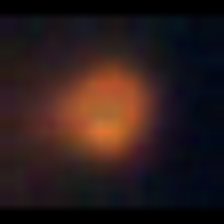
Taxon: NanoPlankton
Group: Other